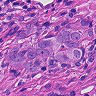
Metastatic tissue present: yes